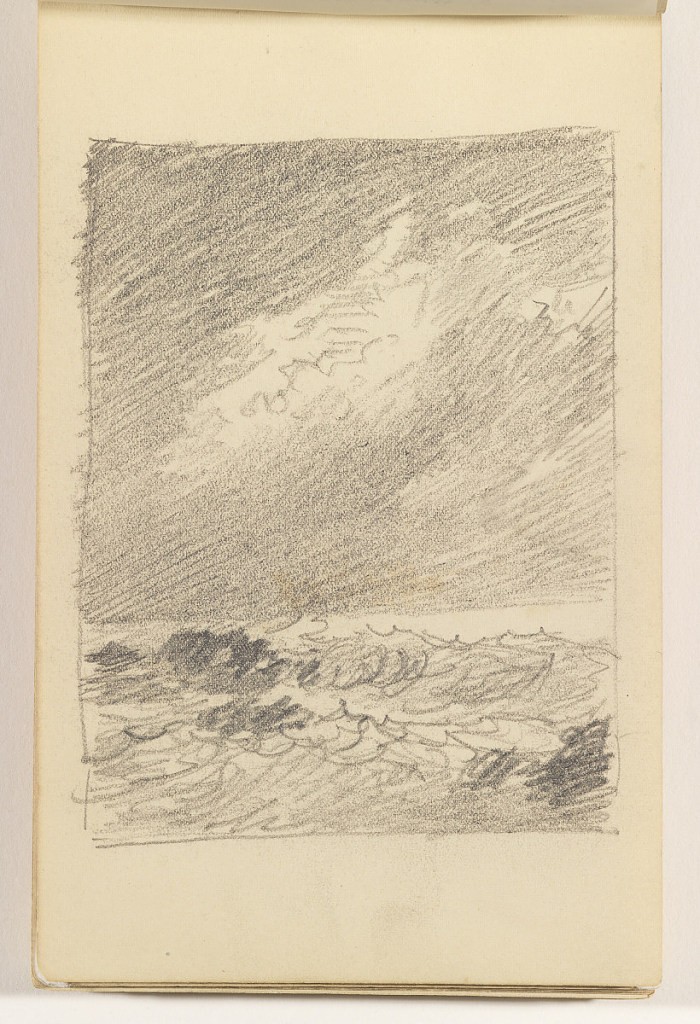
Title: Rough Study of Choppy Sea
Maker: William Trost Richards, American, 1833–1905
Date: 1885–90
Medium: Graphite on cream wove paper, bound
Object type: Sketchbook folio
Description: Choppy sea in foreground under a cloudy sky.